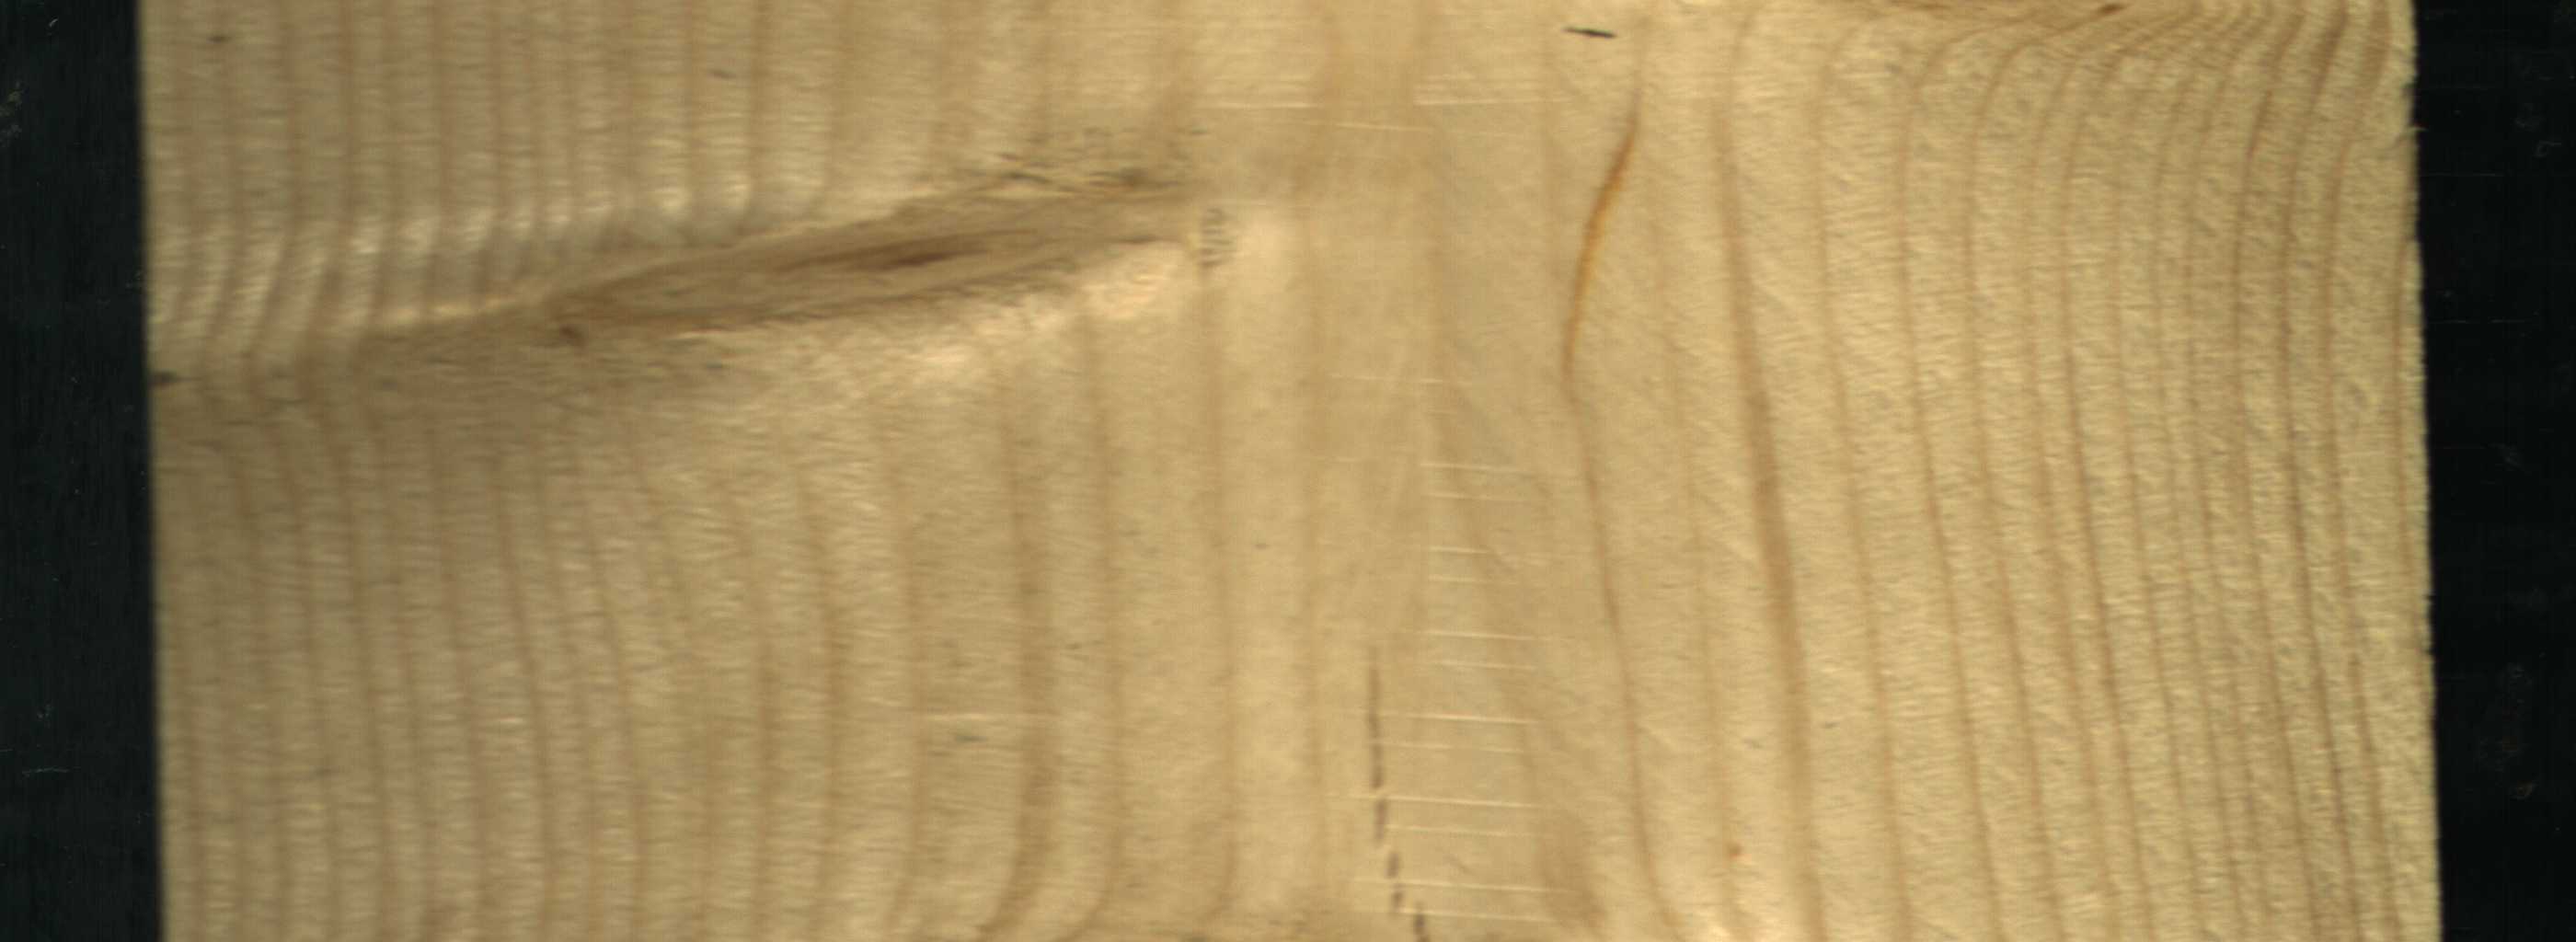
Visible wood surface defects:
resin
Crack
Live_Knot